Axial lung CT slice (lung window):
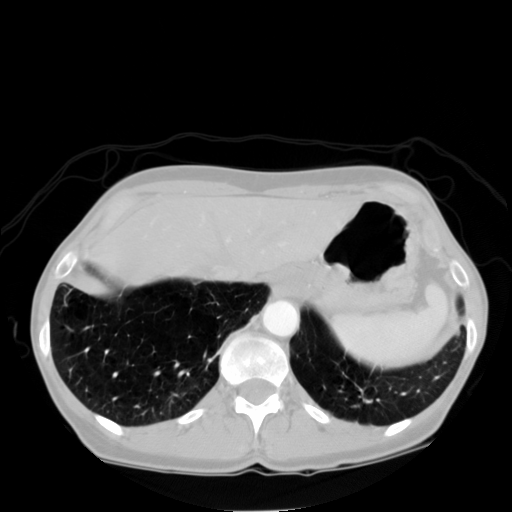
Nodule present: no